Interaction volume radius: 5 \u00c5
Interaction volume height: 25 \u00c5
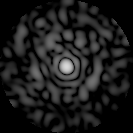
Disorder parameter: 0.8438